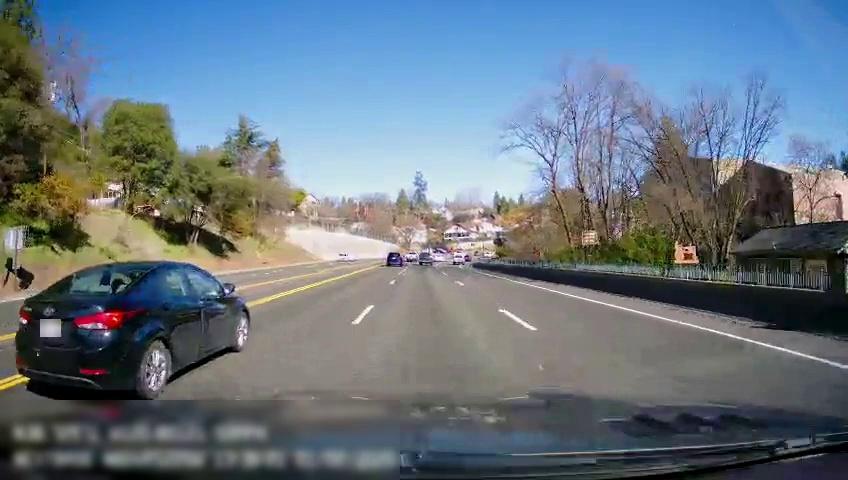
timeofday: Day
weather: Sunny
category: Drivable Space
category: Drivable Space
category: Vehicles | Car
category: Vehicles | Truck
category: Vehicles | SUV
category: Vehicles | Truck
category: Vehicles | Truck
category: Vehicles | Car
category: Lanes | Current Lane
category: Lanes | Current Lane
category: Lanes | Alternate Lane
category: Lanes | Alternate Lane
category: Lanes | Opposite Lane